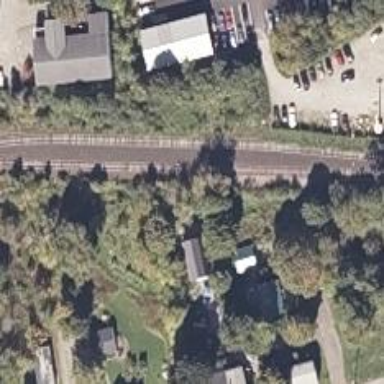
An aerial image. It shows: Railway siding with rails.